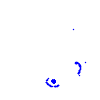
Particle: pion